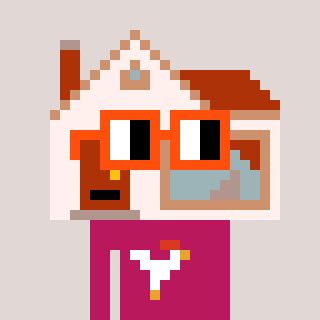
a pixel art character with square orange glasses, a house-shaped head and a darkpink-colored body on a warm background